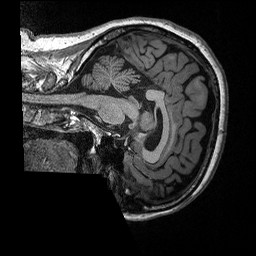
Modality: T1w
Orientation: sagittal
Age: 46
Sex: female
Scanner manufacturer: siemens
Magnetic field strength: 3 T
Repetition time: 2.3 s
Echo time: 0.00298 s